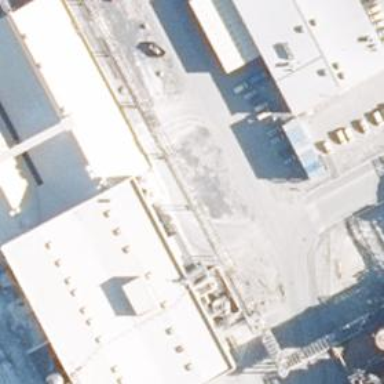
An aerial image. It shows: Industrial building.